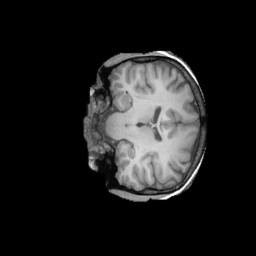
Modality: T1w
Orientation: coronal
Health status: ill
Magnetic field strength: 3 T